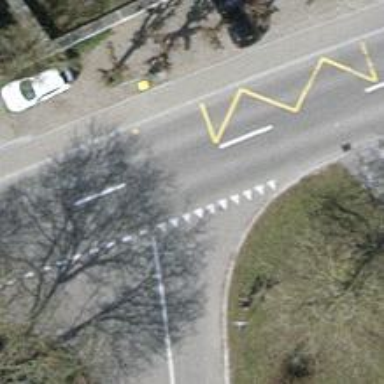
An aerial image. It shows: Public transport stop position.